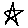
Label: star